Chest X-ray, AP view. Patient: 41 years old, sex F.
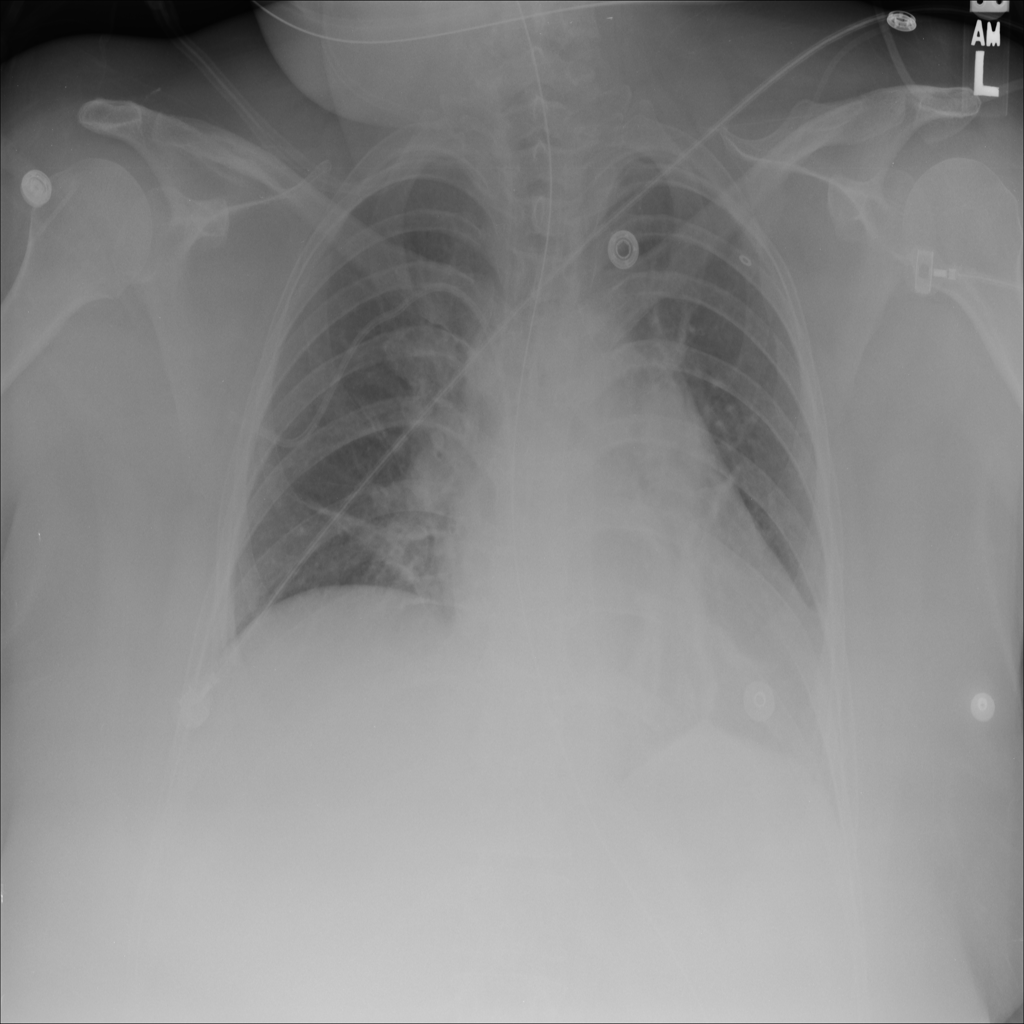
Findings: Atelectasis